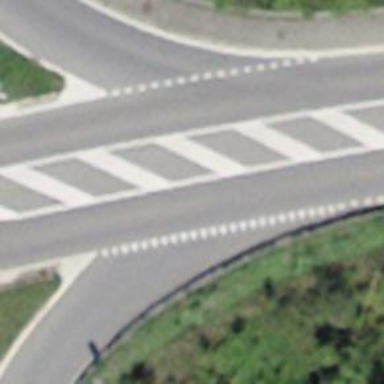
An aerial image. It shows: Trunk link highway with asphalt surface.